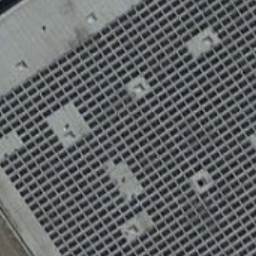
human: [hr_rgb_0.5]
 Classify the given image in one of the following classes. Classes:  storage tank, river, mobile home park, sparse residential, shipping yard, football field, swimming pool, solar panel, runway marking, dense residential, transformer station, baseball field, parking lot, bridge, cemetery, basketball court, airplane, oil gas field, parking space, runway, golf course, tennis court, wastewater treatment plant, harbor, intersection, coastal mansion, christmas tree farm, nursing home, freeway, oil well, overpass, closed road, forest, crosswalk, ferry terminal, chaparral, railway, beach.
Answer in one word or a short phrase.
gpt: solar panel